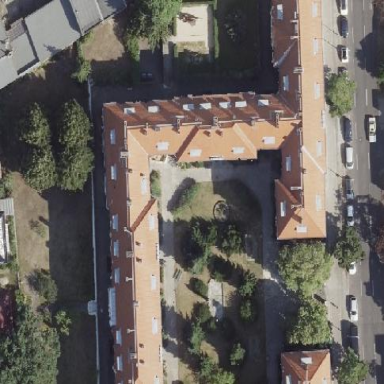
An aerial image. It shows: Building.